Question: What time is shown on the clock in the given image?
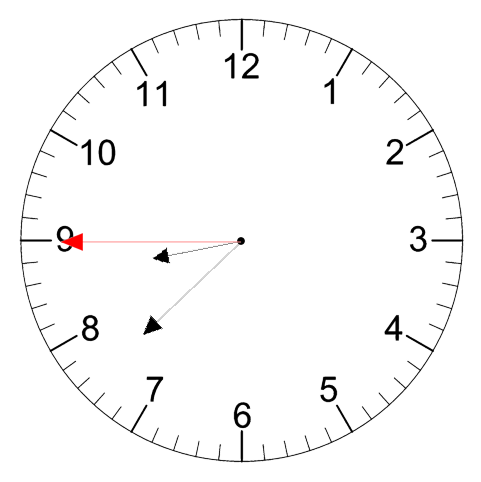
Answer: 08:37:45